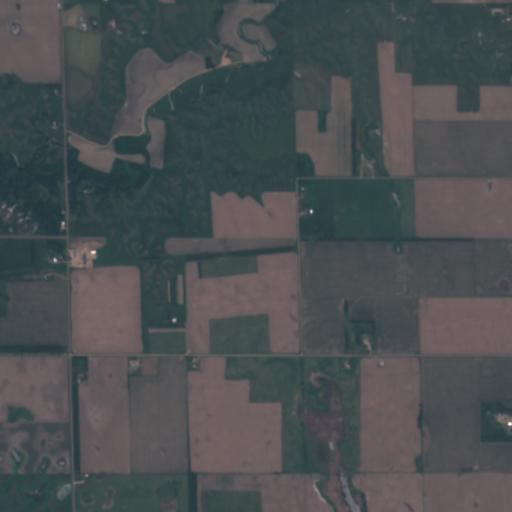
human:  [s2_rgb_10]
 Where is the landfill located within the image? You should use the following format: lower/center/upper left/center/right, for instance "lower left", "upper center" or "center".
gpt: There is no landfill in the image.